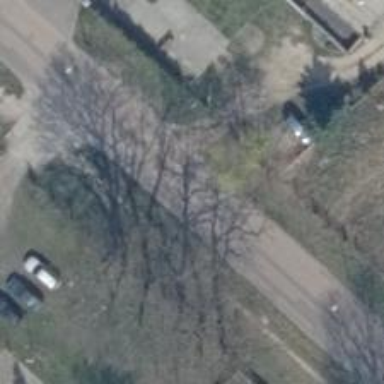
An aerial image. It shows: Single tag "natural: tree."